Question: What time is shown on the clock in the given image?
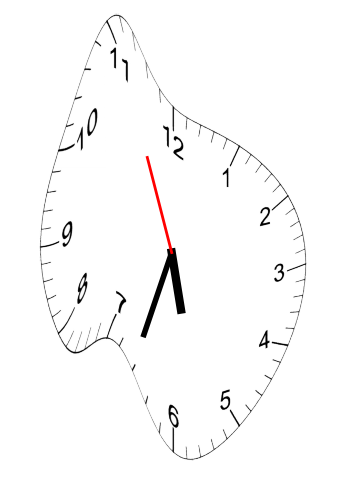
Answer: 05:32:56